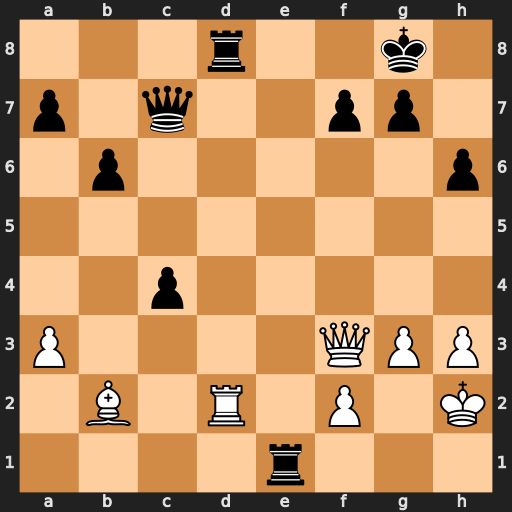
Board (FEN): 3r2k1/p1q2pp1/1p5p/8/2p5/P4QPP/1B1R1P1K/4r3
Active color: w
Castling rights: -
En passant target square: -
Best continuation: Qc3 f6 Rxd8+ Qxd8 Qxe1